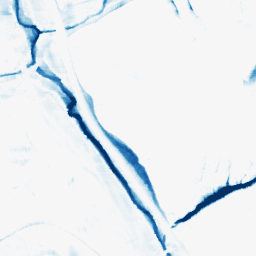
Category: morphological
Decomposition family: morphological_rect
Decomposition parameters: operation: closing
width: 20
height: 10
Upsampling method: quartic
Upsampling parameters: scale: 4
Upsampling scale: 4